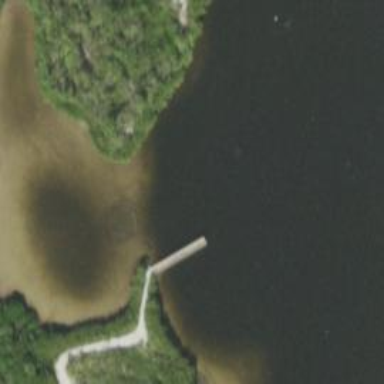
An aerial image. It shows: Footway pier that also functions as bridge pier.